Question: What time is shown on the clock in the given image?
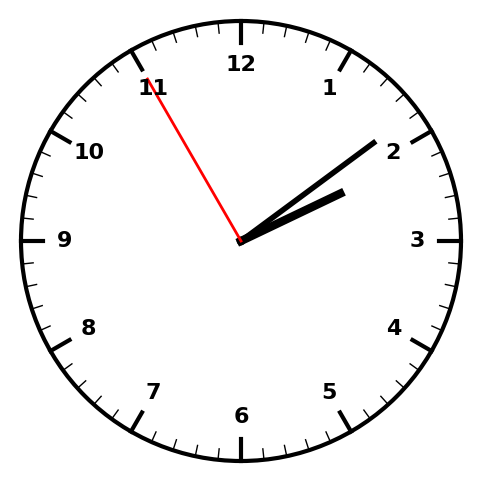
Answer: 02:08:55